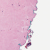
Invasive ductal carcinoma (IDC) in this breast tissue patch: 0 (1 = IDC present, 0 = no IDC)